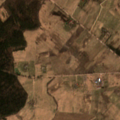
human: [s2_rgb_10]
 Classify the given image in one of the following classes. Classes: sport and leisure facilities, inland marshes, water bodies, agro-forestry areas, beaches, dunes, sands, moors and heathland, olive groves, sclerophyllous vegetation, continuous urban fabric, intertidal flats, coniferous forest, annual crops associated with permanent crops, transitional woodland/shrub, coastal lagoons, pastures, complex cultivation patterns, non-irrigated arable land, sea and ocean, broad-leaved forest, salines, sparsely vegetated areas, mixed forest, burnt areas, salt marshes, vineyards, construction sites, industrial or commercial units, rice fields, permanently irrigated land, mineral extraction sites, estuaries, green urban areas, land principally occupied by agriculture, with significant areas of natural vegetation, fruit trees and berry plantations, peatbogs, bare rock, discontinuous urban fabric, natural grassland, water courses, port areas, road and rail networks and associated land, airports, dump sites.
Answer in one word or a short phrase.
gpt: non-irrigated arable land, complex cultivation patterns, coniferous forest, mixed forest